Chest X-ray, AP view. Patient: 70 years old, sex M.
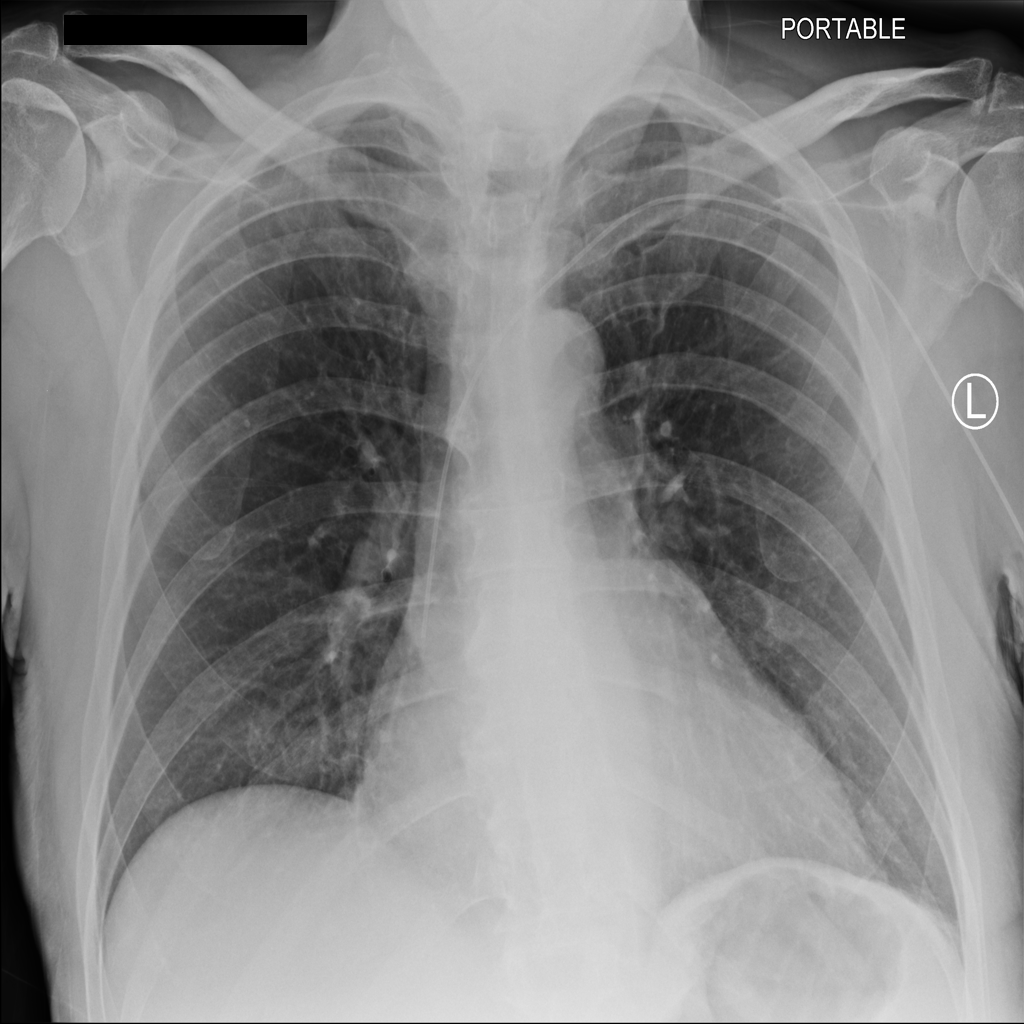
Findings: No Finding